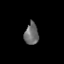
Tissue: skin
Cell type: Others
Senescence score: 0.7407
Nuclear area (px): 297
Mean DAPI intensity: 108.364